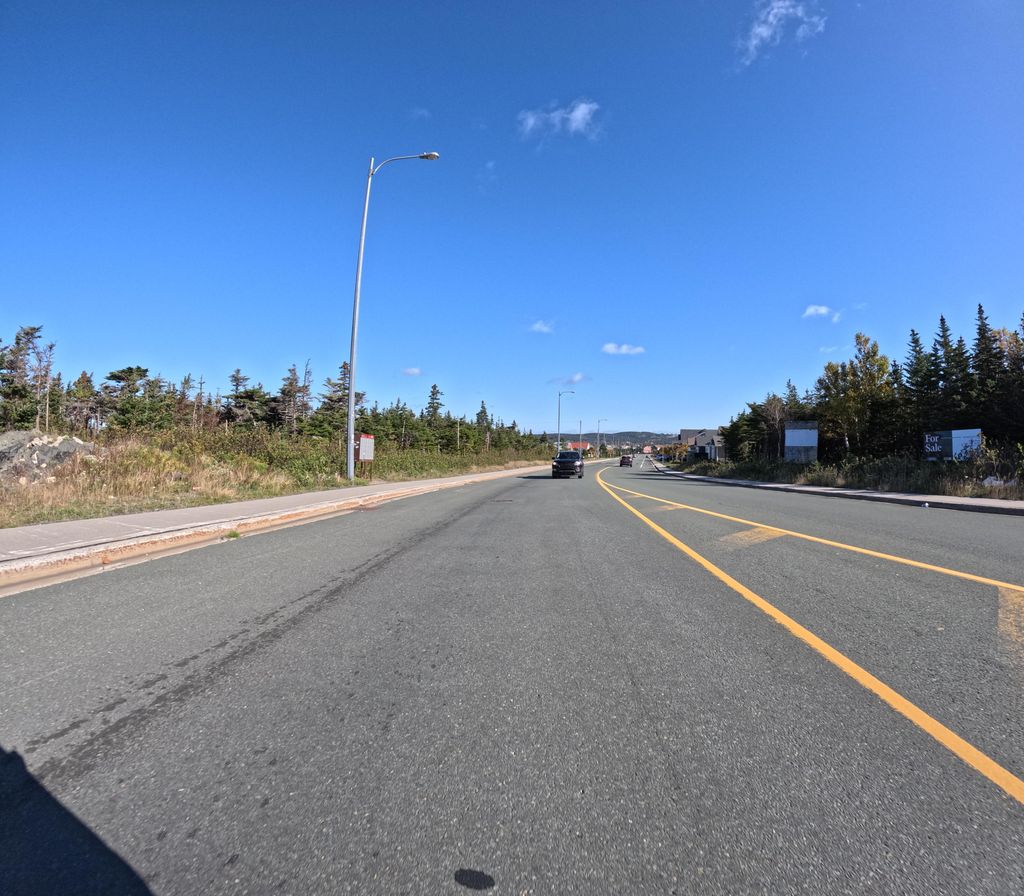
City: st_johns